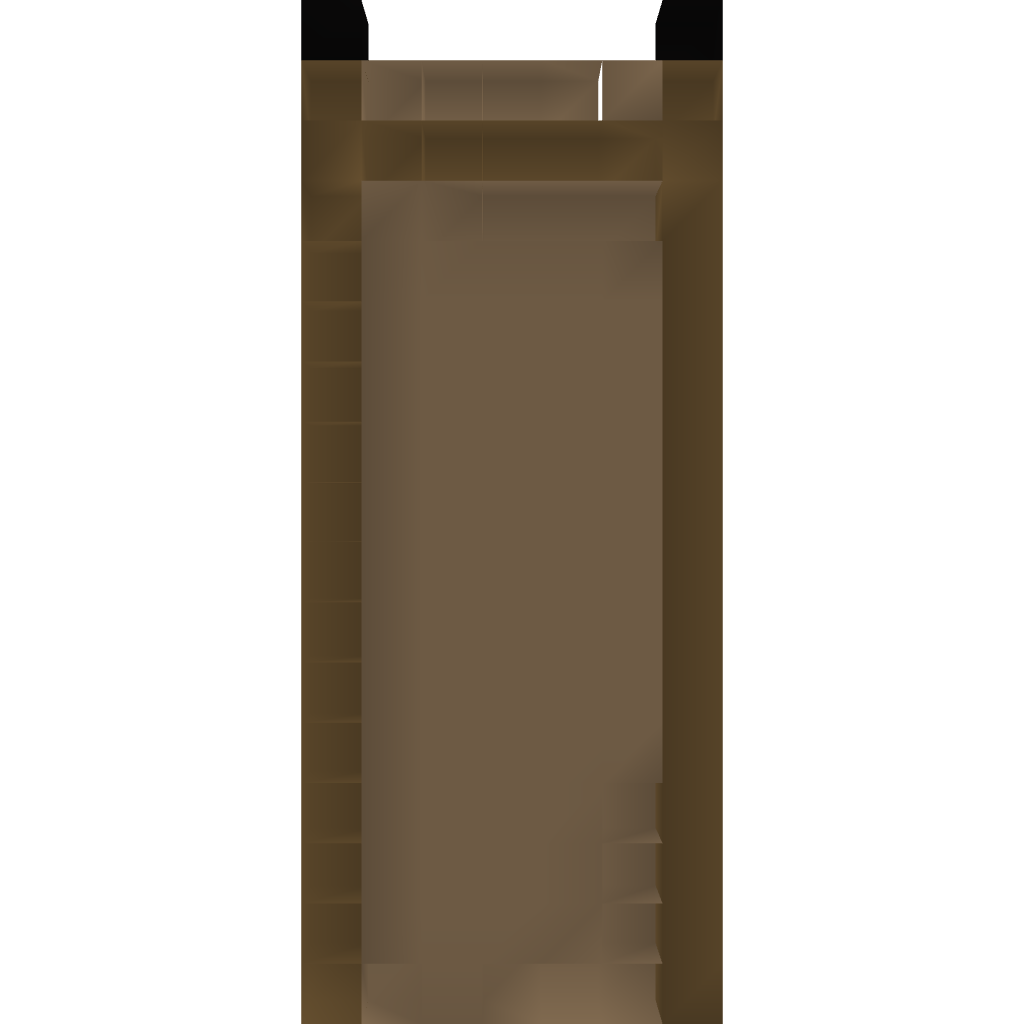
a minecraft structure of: Watch Tower